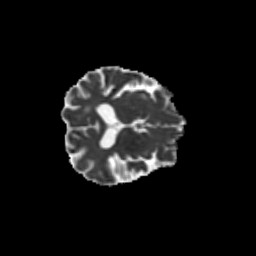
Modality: MD
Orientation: axial
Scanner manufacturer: siemens
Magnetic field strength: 3 T
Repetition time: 9.2 s
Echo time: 0.084 s